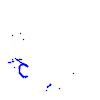
Particle: proton